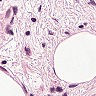
Metastatic tissue present: no